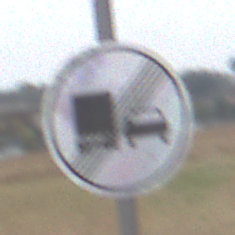
Verkehrszeichen: EndeUeberholverbotKraftfahrzeuge
Umgebung: Outdoor, Suburban
Tageszeit: Midday
Wetter: Overcast
Licht: Natural
Jahreszeit: NotSpecified
Kontrast: LowContrast